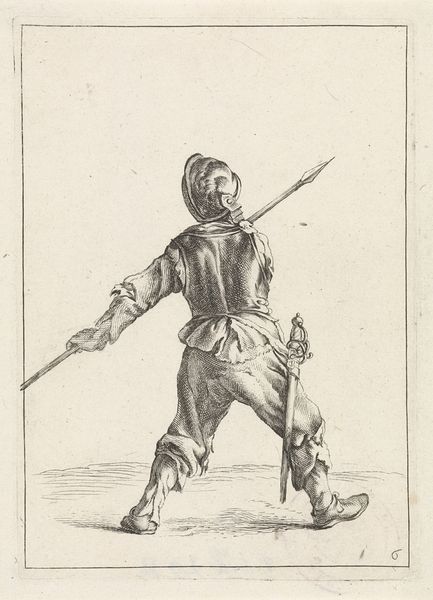
Titel: Staande piekenier
Künstler: Dirk Maas
Standort: Amsterdam
Institution: Rijksmuseum
Schlagwörter: épée, enfant, casque, bottes, lance, armure, soldat, vêtements, fourreau, attaque, plastron, pointé, défense, sword, kid, soldier, helmet, shoes, gear, knight, spear